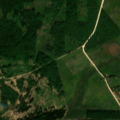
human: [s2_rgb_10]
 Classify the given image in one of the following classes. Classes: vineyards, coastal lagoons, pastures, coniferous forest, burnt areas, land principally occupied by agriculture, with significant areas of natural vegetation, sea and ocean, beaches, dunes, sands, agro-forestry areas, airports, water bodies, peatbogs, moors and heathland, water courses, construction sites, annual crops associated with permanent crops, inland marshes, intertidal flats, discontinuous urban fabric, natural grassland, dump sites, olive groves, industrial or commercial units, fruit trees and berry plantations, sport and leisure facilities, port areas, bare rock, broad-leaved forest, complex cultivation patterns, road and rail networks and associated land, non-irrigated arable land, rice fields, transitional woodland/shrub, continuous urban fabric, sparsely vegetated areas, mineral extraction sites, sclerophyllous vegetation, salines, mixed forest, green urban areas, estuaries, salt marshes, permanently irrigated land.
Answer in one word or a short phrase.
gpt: non-irrigated arable land, land principally occupied by agriculture, with significant areas of natural vegetation, broad-leaved forest, transitional woodland/shrub